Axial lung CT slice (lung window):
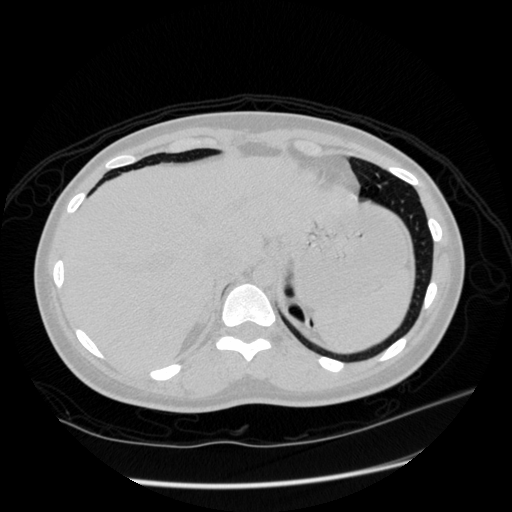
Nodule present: no